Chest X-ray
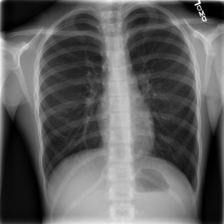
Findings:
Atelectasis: negative
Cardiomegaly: negative
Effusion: negative
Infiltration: positive
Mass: negative
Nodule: negative
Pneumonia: negative
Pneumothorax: negative
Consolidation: negative
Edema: negative
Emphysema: negative
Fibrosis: negative
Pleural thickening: negative
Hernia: negative